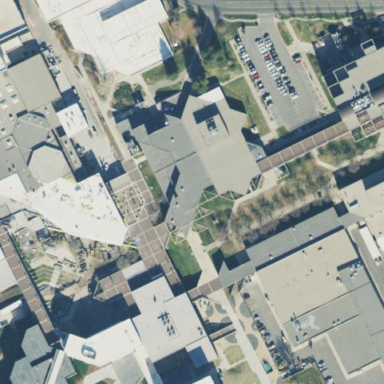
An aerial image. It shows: University building.